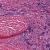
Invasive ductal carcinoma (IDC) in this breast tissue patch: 1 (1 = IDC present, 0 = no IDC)